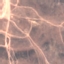
Land use / land cover: HerbaceousVegetation